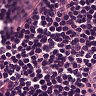
Metastatic tissue present: no